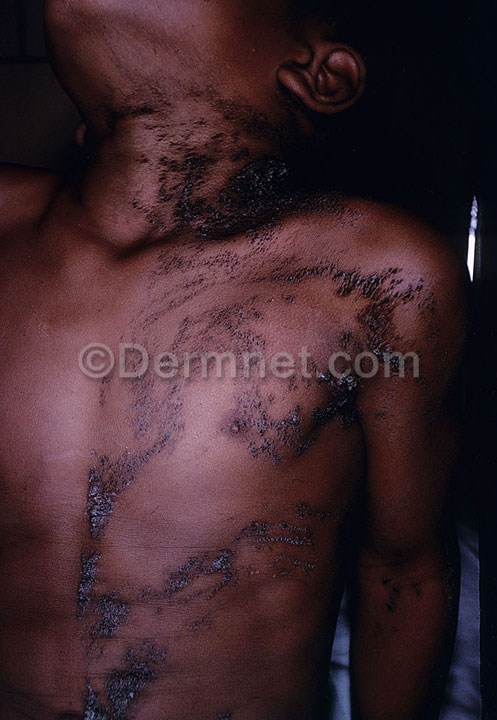
Disease: Atopic Dermatitis Photos